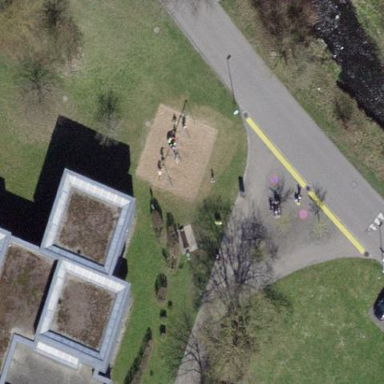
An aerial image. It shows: Playground with playful theme.